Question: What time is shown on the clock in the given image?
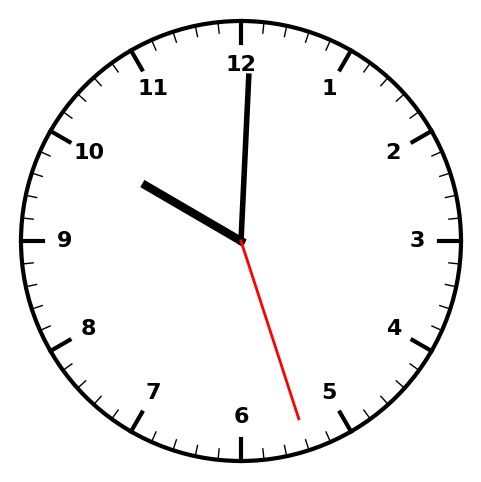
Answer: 10:00:27